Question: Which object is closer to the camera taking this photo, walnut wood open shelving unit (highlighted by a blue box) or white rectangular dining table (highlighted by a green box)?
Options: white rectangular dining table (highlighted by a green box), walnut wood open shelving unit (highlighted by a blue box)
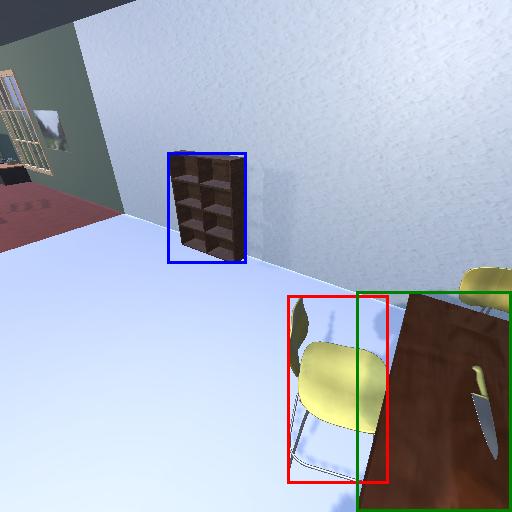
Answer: white rectangular dining table (highlighted by a green box)